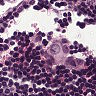
Metastatic tissue present: yes